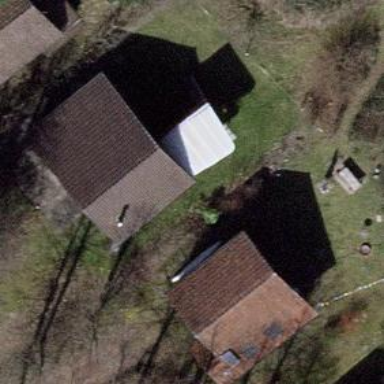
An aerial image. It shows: Building with gabled roof.